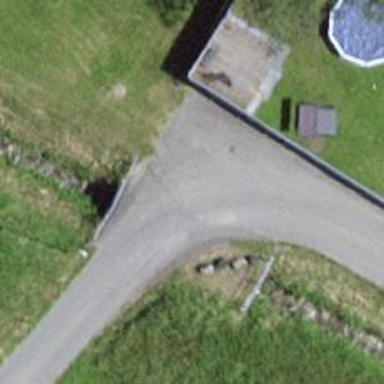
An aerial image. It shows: Unclassified road with asphalt surface crossing bridge.